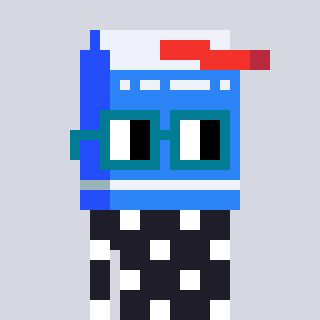
a pixel art character with square dark green glasses, a milk-shaped head and a grayscale-colored body on a cool background